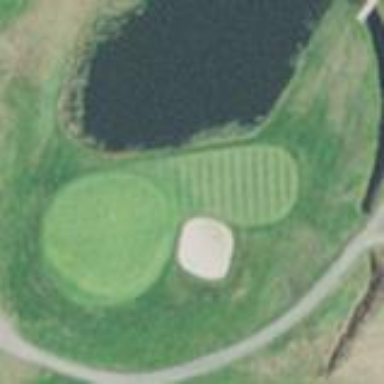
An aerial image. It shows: Rough grassy area used for golf.